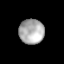
Tissue: lung
Cell type: Epithelial cells
Senescence score: 0.2
Nuclear area (px): 610
Mean DAPI intensity: 173.53